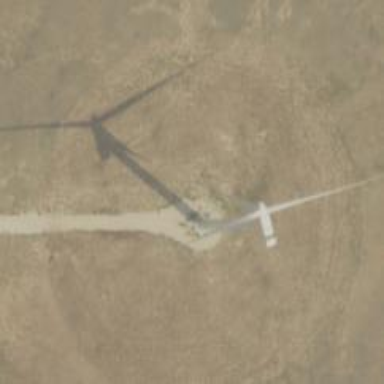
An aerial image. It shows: Wind generator powered by wind turbines of horizontal axis type. It is manufactured by Vestas.